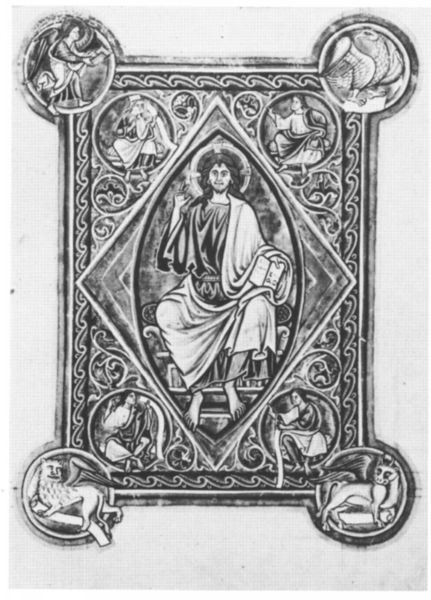
Titel: The St. Louis Psalter
Institution: Leiden, Universitätsbibliothek
Schlagwörter: adler, vogel, sitzen, bibel, johannes, neues testament, rahmen, bildnis, gold, rund, engel, füße, thron, buch, druck, seite, buchdruck, buchseite, einband, raute, nimbus, christus, jesus, löwe, maria, stier, markus, segensgestus, katholisch, buchmalerei, evangelium, evangelisten, lukas, marcus, matthäus, pantokrator, majestas domini, jeus, chisti, mandula